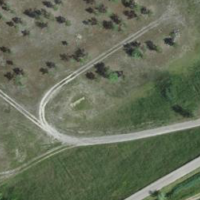
EUNIS habitat code: 25
Species observed at this site:
Arion ater
Oedipoda caerulescens
Helix pomatia